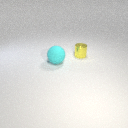
large cyan rubber sphere in front of small yellow metal cylinder